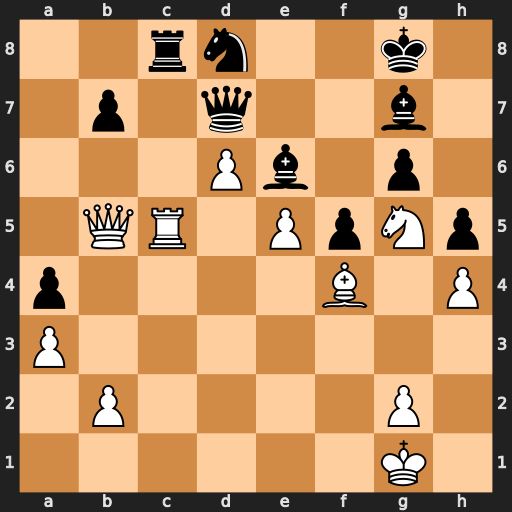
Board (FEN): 2rn2k1/1p1q2b1/3Pb1p1/1QR1PpNp/p4B1P/P7/1P4P1/6K1
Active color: w
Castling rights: -
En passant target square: -
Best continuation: Rxc8 Qxc8 Qe8+